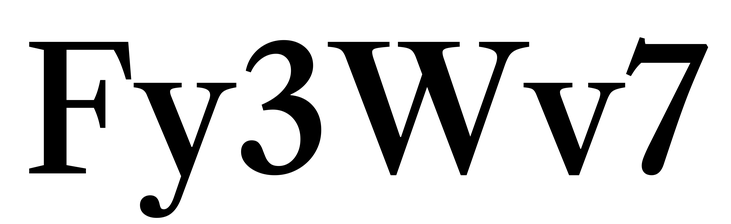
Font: LibreCaslonText_Medium